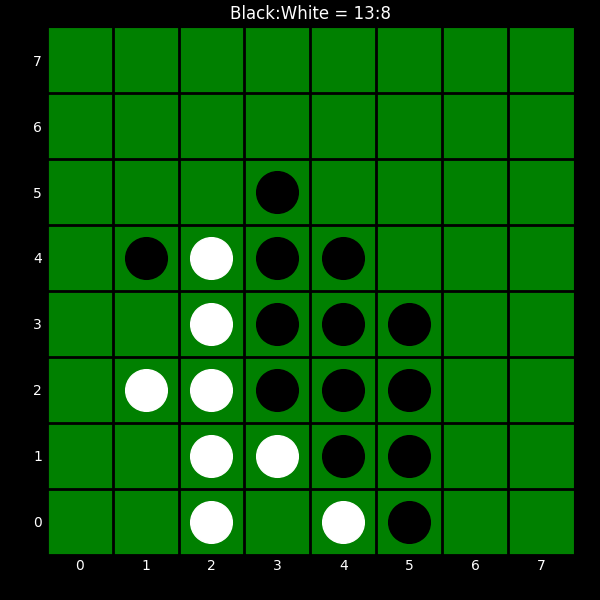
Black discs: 13
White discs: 8